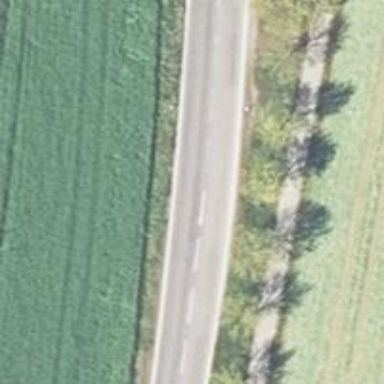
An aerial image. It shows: Secondary road with asphalt surface.